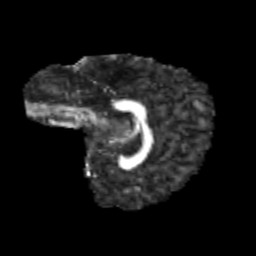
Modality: FA
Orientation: sagittal
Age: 14
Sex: female
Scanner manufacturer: siemens
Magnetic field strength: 3 T
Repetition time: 3.8 s
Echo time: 0.07 s